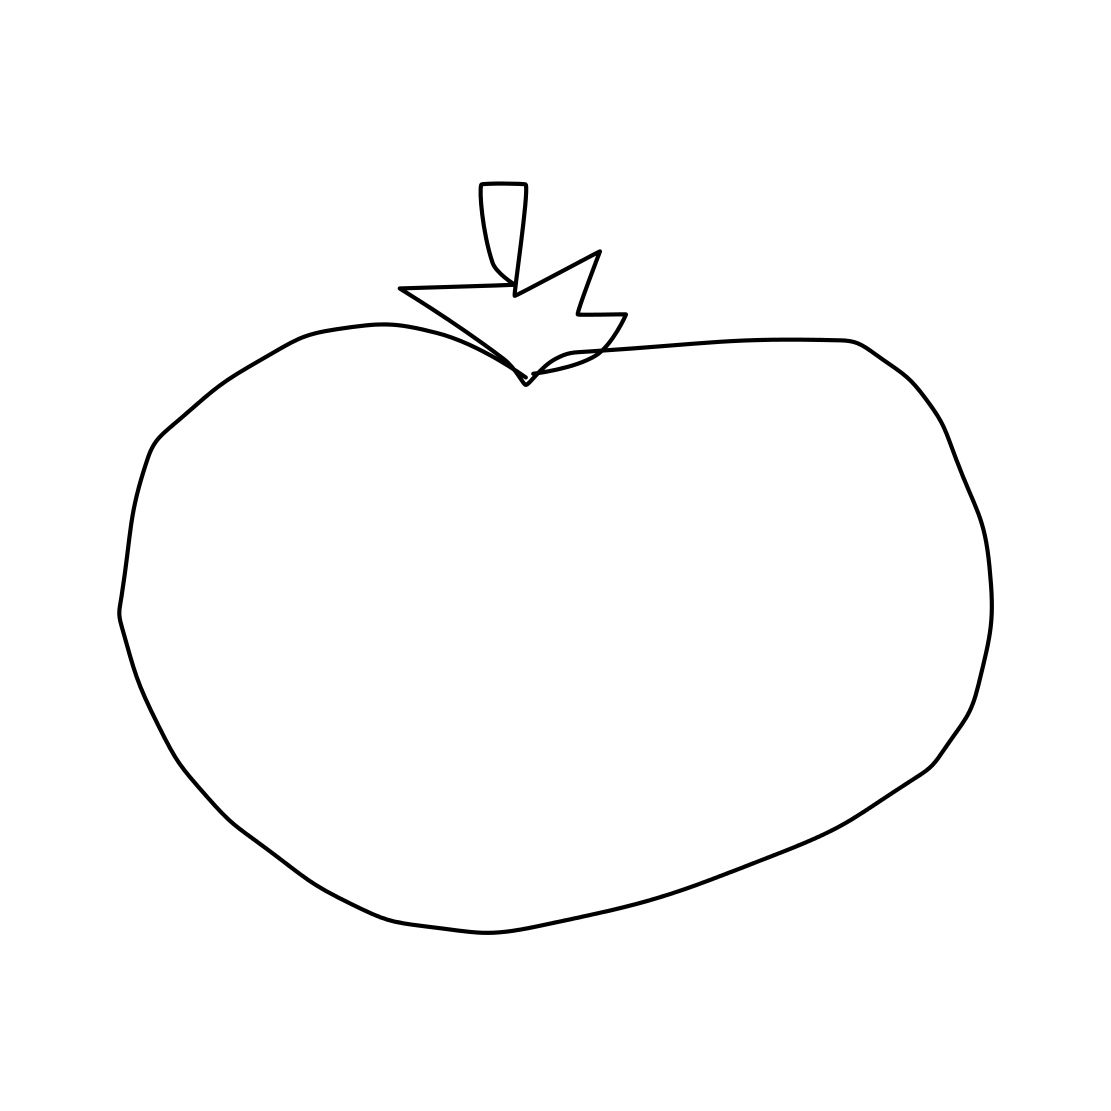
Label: tomato